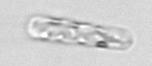
Label: Dactyliosolen_fragilissimus